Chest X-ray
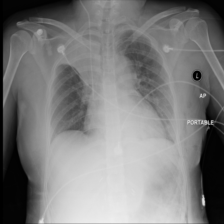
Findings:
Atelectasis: negative
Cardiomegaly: negative
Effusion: negative
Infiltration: negative
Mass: negative
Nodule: negative
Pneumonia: negative
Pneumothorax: negative
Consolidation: negative
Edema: negative
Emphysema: negative
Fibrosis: negative
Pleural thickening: negative
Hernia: negative